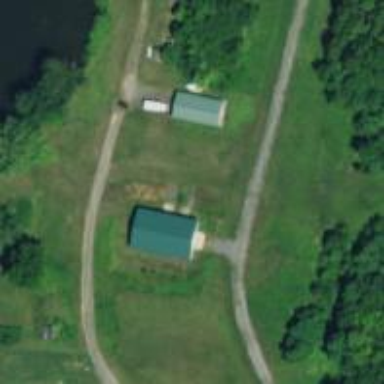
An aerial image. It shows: Driveway leading to service road.